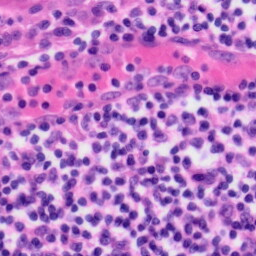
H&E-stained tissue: Tonsil